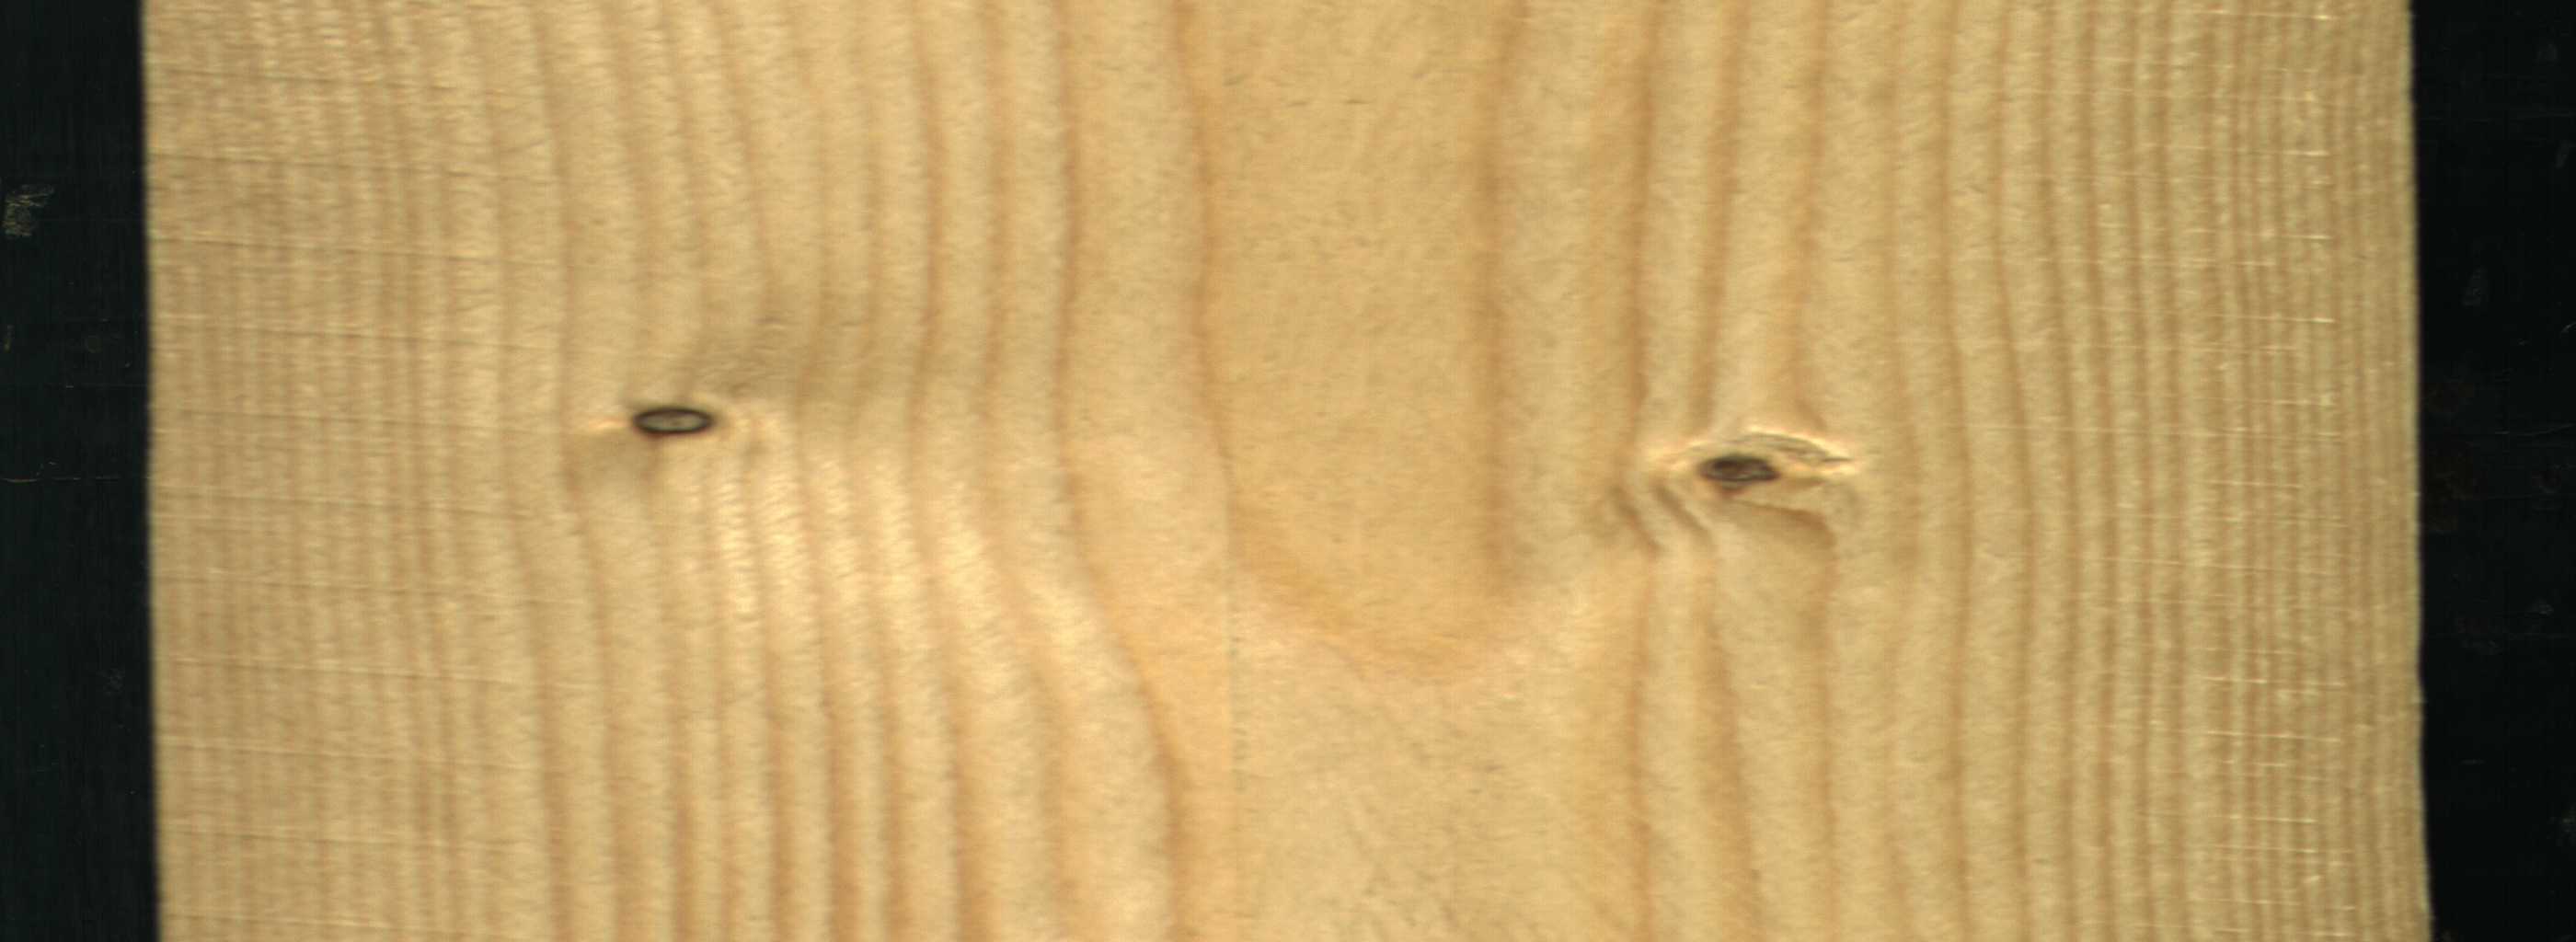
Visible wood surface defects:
Dead_Knot
Dead_Knot